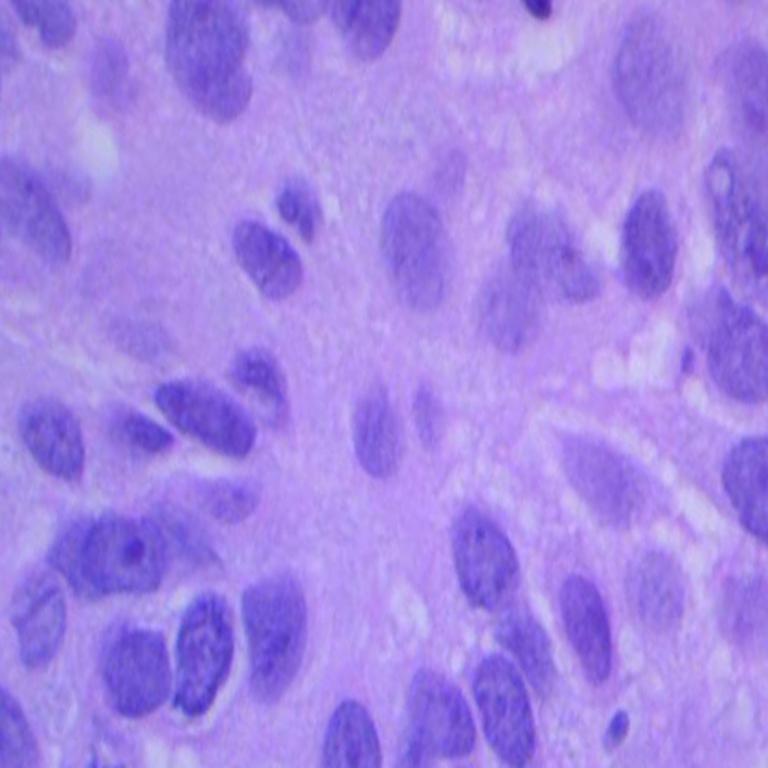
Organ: lung
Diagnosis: squamous carcinomas